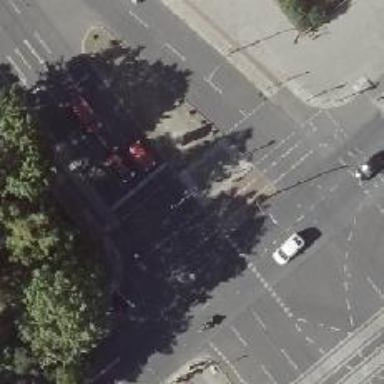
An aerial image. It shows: Traffic island located on footway.